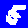
Digit: 5